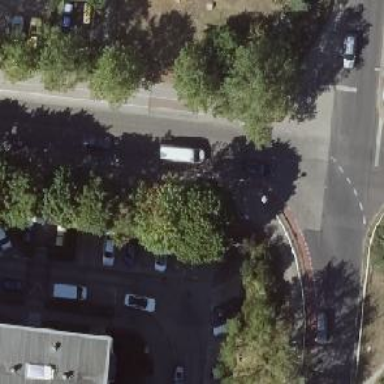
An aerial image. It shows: Tertiary road with concrete surface and adjacent cycle track.